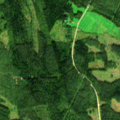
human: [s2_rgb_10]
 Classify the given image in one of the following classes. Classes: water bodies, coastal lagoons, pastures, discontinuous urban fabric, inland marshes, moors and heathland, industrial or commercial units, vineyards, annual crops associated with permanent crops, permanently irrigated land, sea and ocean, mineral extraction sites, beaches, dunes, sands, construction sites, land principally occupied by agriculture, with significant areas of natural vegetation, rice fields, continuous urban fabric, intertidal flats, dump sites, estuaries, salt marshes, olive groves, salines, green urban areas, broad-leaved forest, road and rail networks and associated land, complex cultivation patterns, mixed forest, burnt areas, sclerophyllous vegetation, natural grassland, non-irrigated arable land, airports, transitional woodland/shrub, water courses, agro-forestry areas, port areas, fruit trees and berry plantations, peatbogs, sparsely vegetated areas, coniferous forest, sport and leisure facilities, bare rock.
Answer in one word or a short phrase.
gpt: coniferous forest, mixed forest, transitional woodland/shrub